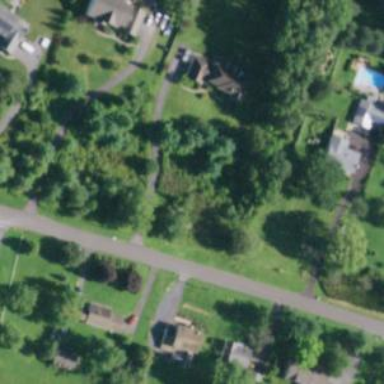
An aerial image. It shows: Driveway leading to service road.